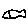
Label: fish